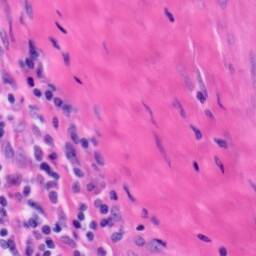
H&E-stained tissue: Tonsil